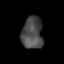
Tissue: lung
Cell type: Endothelial cells
Senescence score: 0.1962
Nuclear area (px): 669
Mean DAPI intensity: 74.197